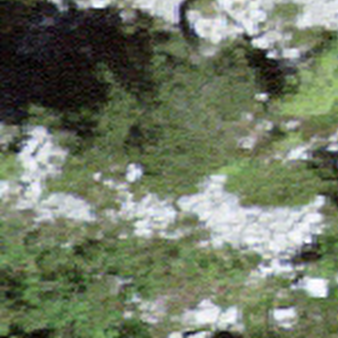
Label: other